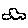
Label: car